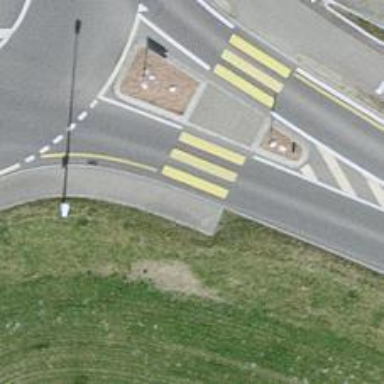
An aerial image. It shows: Pedestrian crossing with zebra markings on footway.